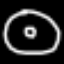
Label: donut